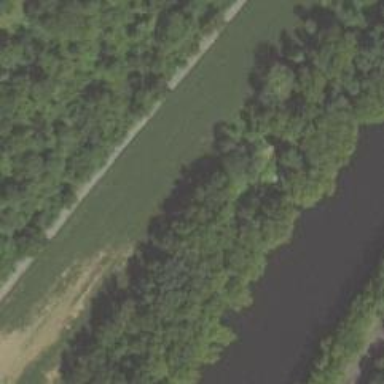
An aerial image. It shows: Lock gate along waterway.